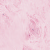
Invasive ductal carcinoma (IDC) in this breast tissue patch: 0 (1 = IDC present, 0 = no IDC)